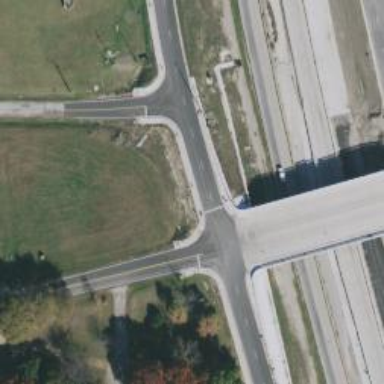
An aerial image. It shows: Secondary road crossing bridge.